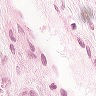
Metastatic tissue present: yes